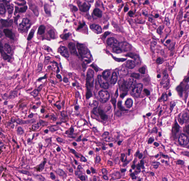
Tumor epithelial tissue: yes
Tumor-associated stroma tissue: yes
Normal tissue: no